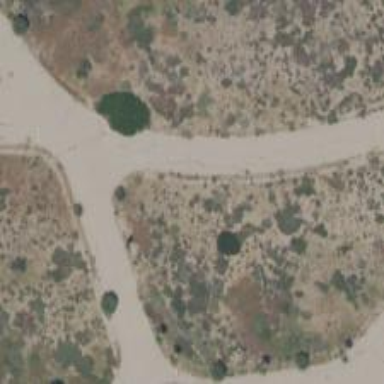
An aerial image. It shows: Track road.